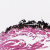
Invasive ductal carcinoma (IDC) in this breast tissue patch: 0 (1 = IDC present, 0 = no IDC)